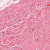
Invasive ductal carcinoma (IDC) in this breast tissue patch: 0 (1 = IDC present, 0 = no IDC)